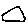
Label: house